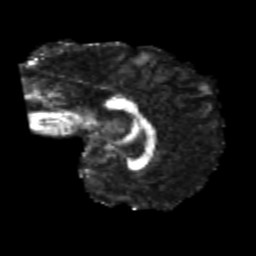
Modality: FA
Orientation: sagittal
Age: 22
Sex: male
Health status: healthy
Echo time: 0.074 s